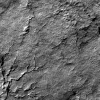
Atmospheric dust classification: not_dusty